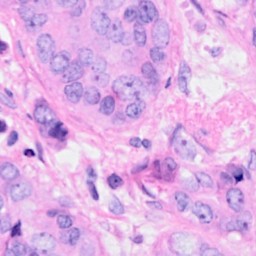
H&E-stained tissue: Breast